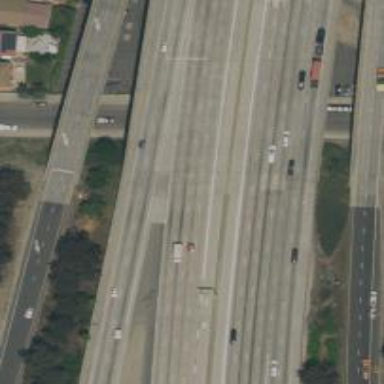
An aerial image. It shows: Motorway.